Question: I am using sparql-client from <URL>. I wanted to know if there is a way to retrieve the query results in json format by giving some parameters?
My endpoint is an openrdf-sesame repository.
Currently, my response is as below:
'''
<?xml version='1.0' encoding='UTF-8'?>
<sparql xmlns='http://www.w3.org/2005/sparql-results#'>
.....
</sparql>
'''
I used var r = JSON.stringify(results). But r.results show undefined.
Thanks !
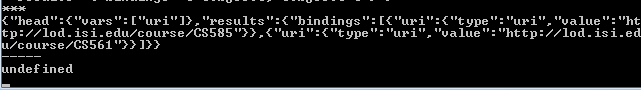
Answer: Ah, how about this: According to <URL>
> You [have] to query the server directly as in the url below.'''
http://localhost:8080/openrdf-sesame/repositories/memory?query=SELECT+*+WHERE+{ ?s+?p+?o}&Accept=application/sparql-results%2Bjson
'''
The SparqlClient constructor looks like it takes two arguments: the endpoint and some options. It looks like you should be able to specify the 'Accept' parameter 'application/sparql-results+json' using that options argument. My ECMAScript is a bit rusty, but I think it'd be something like this:
'''
var endpoint = 'http://example.org/sparql';
var client = new SparqlClient(endpoint, {Accept: 'application/sparql-results+json'});
'''